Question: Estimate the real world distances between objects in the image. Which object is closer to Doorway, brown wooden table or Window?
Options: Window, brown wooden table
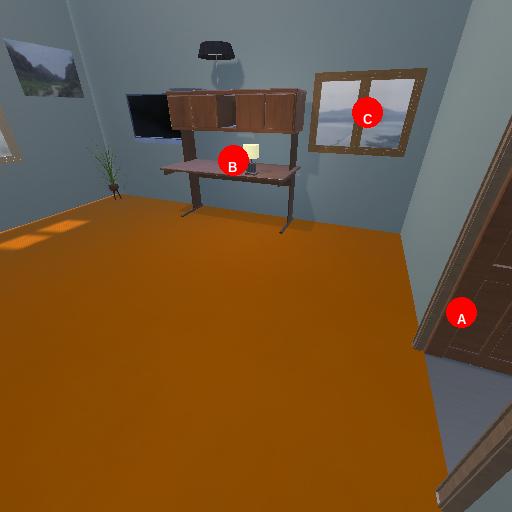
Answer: Window